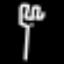
Label: fork